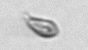
Label: Cryptophyta